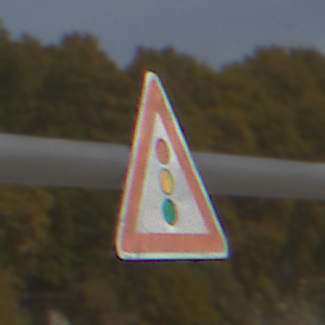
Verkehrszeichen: Lichtzeichenanlage
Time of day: MorningAfternoon
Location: Outdoor (Suburban)
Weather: PartlyCloudy
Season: NotSpecified
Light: Natural